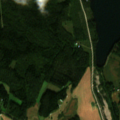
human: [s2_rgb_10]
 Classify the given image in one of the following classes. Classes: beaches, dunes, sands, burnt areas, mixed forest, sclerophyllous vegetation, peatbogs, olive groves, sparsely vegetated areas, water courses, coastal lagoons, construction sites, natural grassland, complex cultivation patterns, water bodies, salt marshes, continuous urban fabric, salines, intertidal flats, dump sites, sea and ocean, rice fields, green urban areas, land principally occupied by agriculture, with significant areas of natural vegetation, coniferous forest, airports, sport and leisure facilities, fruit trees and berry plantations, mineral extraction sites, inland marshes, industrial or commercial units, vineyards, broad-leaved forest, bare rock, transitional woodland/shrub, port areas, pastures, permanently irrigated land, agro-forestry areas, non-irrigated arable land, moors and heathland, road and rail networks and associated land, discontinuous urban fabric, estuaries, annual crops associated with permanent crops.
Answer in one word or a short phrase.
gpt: land principally occupied by agriculture, with significant areas of natural vegetation, coniferous forest, mixed forest, water bodies